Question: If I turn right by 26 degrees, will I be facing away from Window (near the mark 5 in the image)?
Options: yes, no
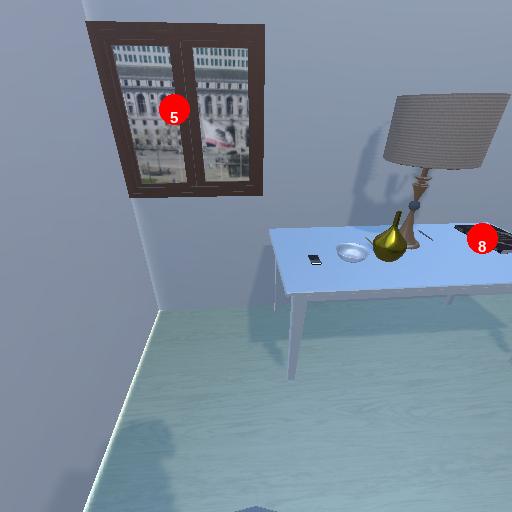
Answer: yes